This grayscale texture is a bearing vibration snapshot reshaped row-by-row into a square image. What is the most likely bearing condition (normal, inner_race, outer_race, ball)?
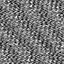
Answer: outer_race